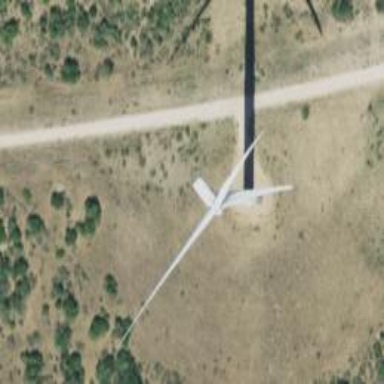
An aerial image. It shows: Wind generator with horizontal axis. The generator is wind turbine.